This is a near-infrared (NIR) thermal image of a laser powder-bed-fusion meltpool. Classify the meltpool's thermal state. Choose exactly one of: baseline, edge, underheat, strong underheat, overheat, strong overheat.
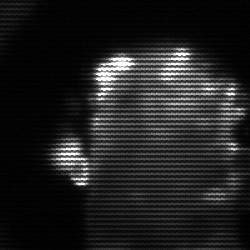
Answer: baseline